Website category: auto
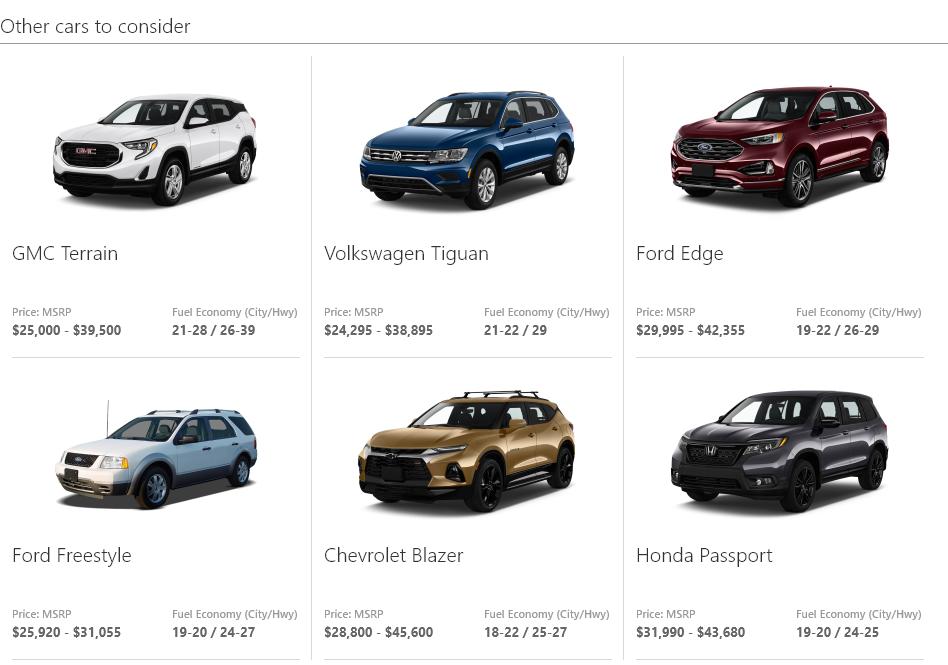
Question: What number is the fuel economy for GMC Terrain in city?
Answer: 21-28

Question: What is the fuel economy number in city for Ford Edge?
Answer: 19-22

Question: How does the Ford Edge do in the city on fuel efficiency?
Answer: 19-22

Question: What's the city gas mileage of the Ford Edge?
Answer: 19-22

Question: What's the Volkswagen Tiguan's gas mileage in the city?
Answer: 21-22

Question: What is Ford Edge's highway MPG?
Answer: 26-29

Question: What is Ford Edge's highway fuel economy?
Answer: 26-29

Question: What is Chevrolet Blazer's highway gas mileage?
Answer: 25-27

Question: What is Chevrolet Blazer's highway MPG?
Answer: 25-27

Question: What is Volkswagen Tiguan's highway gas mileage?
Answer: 29

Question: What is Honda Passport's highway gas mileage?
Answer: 24-25

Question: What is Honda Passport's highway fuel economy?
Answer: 24-25

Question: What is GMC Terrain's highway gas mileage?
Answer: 26-39

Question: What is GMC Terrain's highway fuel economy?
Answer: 26-39

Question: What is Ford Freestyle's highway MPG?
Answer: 24-27

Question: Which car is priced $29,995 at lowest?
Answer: Ford Edge

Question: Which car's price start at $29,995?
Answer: Ford Edge

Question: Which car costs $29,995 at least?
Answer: Ford Edge

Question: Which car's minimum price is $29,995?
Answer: Ford Edge

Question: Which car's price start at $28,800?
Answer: Chevrolet Blazer

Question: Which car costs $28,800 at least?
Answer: Chevrolet Blazer

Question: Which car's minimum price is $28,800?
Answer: Chevrolet Blazer

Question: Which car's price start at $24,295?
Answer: Volkswagen Tiguan

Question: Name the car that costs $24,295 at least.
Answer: Volkswagen Tiguan

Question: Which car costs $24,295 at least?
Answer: Volkswagen Tiguan

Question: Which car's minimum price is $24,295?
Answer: Volkswagen Tiguan

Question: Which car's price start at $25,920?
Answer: Ford Freestyle

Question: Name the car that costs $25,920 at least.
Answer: Ford Freestyle

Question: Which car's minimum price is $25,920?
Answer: Ford Freestyle

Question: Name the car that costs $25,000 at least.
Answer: GMC Terrain

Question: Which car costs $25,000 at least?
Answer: GMC Terrain

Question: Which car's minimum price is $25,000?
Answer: GMC Terrain

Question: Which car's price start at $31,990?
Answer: Honda Passport

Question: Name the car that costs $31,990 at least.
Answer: Honda Passport

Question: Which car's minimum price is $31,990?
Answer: Honda Passport

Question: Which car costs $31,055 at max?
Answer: Ford Freestyle

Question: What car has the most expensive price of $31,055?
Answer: Ford Freestyle

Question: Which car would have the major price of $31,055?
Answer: Ford Freestyle

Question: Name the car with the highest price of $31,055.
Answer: Ford Freestyle

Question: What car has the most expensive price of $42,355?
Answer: Ford Edge

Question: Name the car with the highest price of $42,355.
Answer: Ford Edge

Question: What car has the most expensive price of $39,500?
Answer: GMC Terrain

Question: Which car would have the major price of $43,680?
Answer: Honda Passport

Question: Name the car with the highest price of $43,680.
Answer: Honda Passport

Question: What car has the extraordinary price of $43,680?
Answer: Honda Passport

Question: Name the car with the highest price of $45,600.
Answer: Chevrolet Blazer

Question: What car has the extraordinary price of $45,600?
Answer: Chevrolet Blazer

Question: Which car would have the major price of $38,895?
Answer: Volkswagen Tiguan

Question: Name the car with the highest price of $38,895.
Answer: Volkswagen Tiguan

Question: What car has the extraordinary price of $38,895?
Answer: Volkswagen Tiguan

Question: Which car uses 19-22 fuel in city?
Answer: Ford Edge

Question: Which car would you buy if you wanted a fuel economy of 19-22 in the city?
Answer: Ford Edge

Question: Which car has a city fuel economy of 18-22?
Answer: Chevrolet Blazer

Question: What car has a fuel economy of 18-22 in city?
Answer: Chevrolet Blazer

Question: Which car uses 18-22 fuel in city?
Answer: Chevrolet Blazer

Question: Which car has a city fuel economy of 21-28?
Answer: GMC Terrain

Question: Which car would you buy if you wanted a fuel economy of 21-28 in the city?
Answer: GMC Terrain

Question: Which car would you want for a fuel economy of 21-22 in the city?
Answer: Volkswagen Tiguan

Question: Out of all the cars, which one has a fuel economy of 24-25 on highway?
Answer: Honda Passport

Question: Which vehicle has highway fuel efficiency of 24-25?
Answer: Honda Passport

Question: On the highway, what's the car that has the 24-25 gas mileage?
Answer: Honda Passport

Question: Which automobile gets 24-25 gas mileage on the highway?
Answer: Honda Passport

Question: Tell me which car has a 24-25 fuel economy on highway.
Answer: Honda Passport

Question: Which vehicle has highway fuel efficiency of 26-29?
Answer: Ford Edge